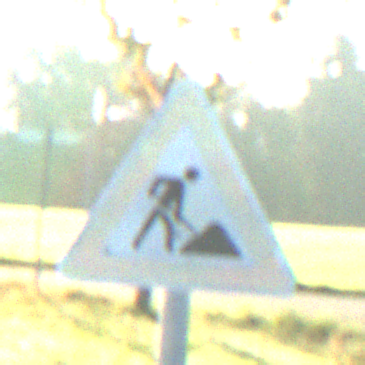
Verkehrszeichen: Arbeitsstelle
Umgebung: Outdoor, Nature
Tageszeit: MorningAfternoon
Wetter: Clear
Licht: Natural
Jahreszeit: NotSpecified
Kontrast: HighContrast